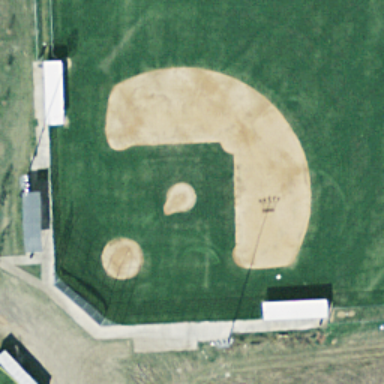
This is a baseball diamond .